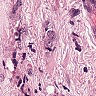
Metastatic tissue present: yes